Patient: sex M, age 51
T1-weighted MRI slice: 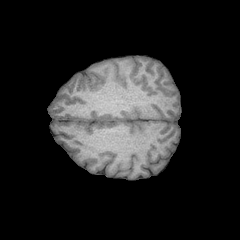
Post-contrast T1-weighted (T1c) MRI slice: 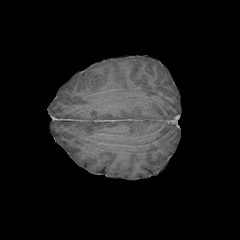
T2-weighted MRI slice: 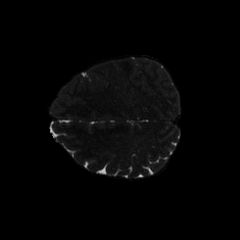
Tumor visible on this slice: yes
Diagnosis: Astrocytoma, IDH-mutant
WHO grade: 4